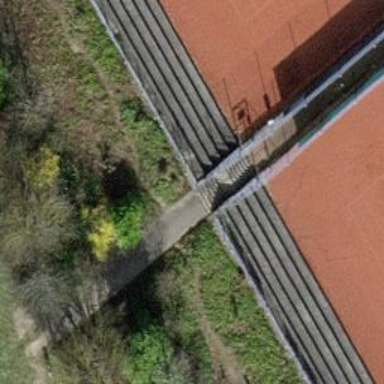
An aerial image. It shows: Road with steps.